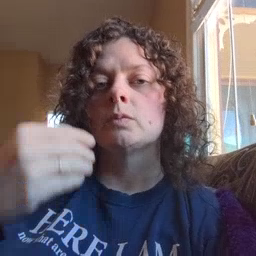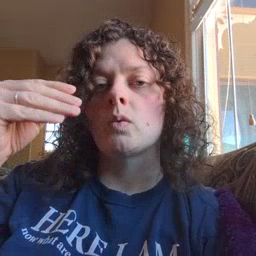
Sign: store